Question: I have a ComboBox control of type RadMultiColumnComboBox and I'm trying to search and find a string and then set the selected index programmatically.
Here is my code:
'''
// get reference to drop down:
RadMultiColumnComboBox myComboBox = this.BaseFieldControl;
// find and set:
string toFind = "SomeValue";
myComboBox.SelectedIndex = myComboBox .FindExact( toFind );
'''
The problem is that the controls FindExact method is returning -1 not matter what string I pass into FindExact.
While the app is running I use the Immediate window to test and enter various strings; no matter what I string I use, it returns -1.
If I inspect myComboBox there are 10 items in the DataSource property.
Here is a representation of the ComboBox - it may help:

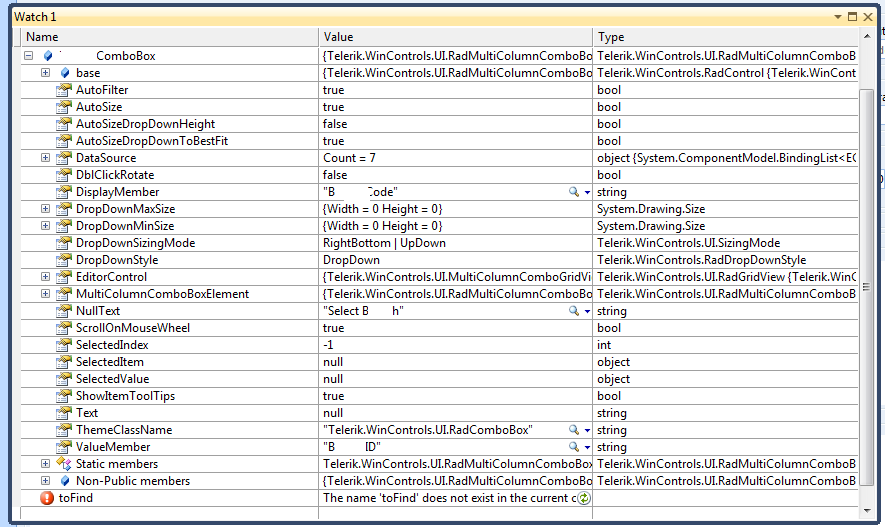
Answer: you can cast datasource to original type and find index from DataSource:
'''
var data=(List<YourType)myComboBox.DataSource;
myComboBox.SelectedIndex=data.FindIndex(p=>p.Text=="SomeValue");
'''